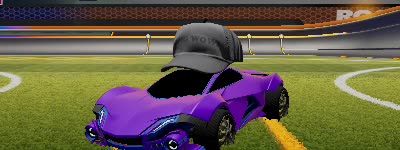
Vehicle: werewolf